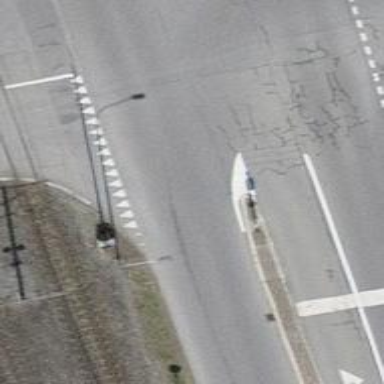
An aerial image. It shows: Asphalt road at the secondary link level.